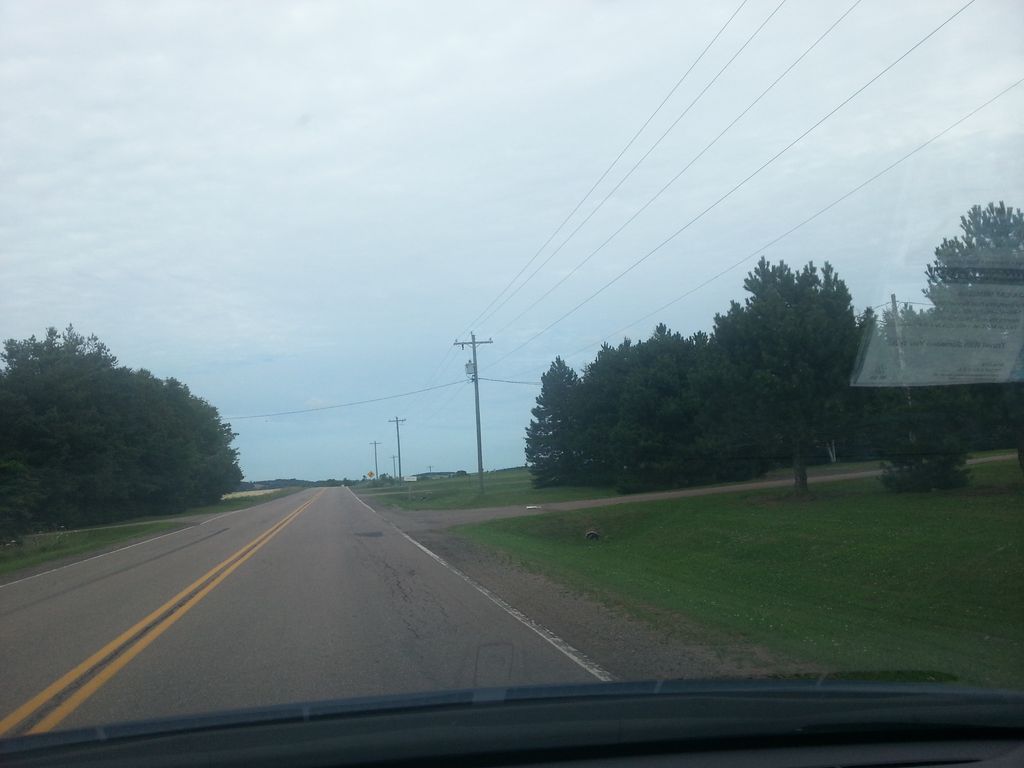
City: charlottetown